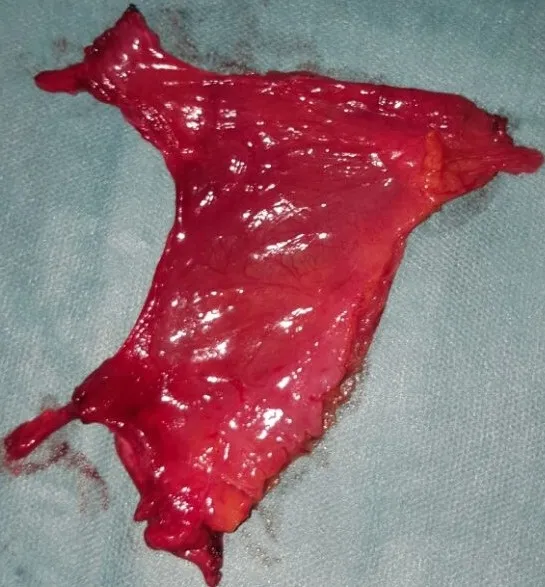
the hernia sac removed.
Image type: medical_photograph (other_medical_photograph)